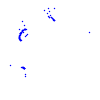
Particle: kaon